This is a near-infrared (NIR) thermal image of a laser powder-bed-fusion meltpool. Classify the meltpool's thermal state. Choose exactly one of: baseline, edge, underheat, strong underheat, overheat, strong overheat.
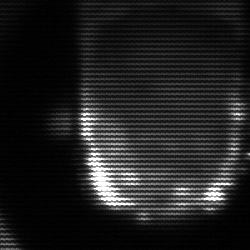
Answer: baseline